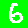
Digit: 6